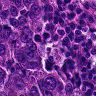
Metastatic tissue present: yes